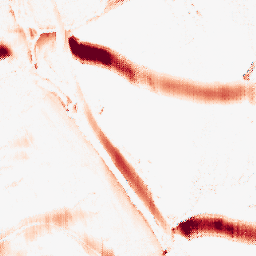
Category: morphological
Decomposition family: morphological_ellipse
Decomposition parameters: operation: opening
width: 30
height: 5
Upsampling method: regularized
Upsampling parameters: scale: 4
lambda_reg: 0.1
Upsampling scale: 4